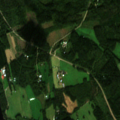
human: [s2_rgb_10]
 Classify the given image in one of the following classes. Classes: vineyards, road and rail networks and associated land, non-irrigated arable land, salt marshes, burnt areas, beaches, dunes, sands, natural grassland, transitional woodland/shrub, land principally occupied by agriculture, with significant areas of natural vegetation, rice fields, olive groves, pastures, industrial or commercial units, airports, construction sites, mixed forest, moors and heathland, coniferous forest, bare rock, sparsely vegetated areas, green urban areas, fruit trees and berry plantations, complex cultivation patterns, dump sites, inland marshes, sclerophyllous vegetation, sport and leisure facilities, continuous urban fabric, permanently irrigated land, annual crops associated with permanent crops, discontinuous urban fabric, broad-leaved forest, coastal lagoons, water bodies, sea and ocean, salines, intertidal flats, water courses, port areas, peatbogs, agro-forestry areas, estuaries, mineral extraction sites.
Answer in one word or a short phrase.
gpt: land principally occupied by agriculture, with significant areas of natural vegetation, mixed forest, water bodies